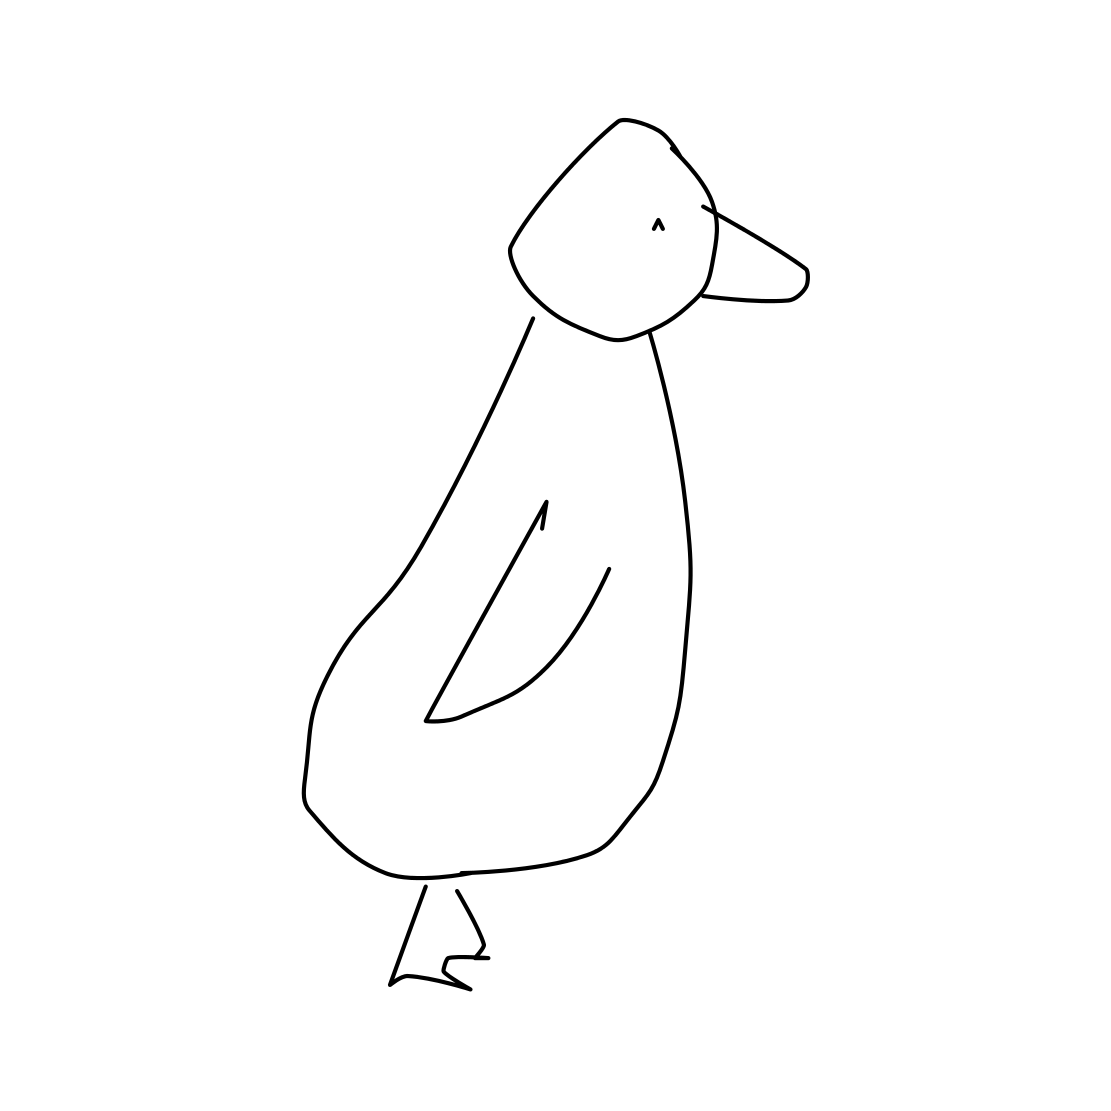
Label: penguin